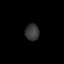
Tissue: prostate
Cell type: T cells
Senescence score: 0.2966
Nuclear area (px): 232
Mean DAPI intensity: 55.017